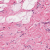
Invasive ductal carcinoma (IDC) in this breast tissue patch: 0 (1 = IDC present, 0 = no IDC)